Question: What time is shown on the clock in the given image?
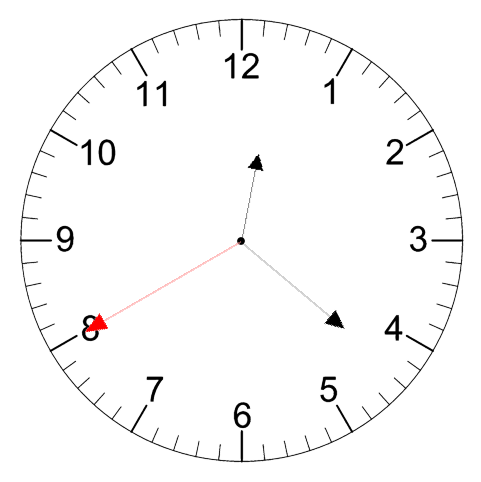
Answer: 12:21:40